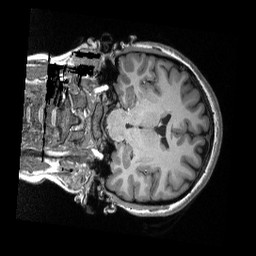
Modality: T1w
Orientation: coronal